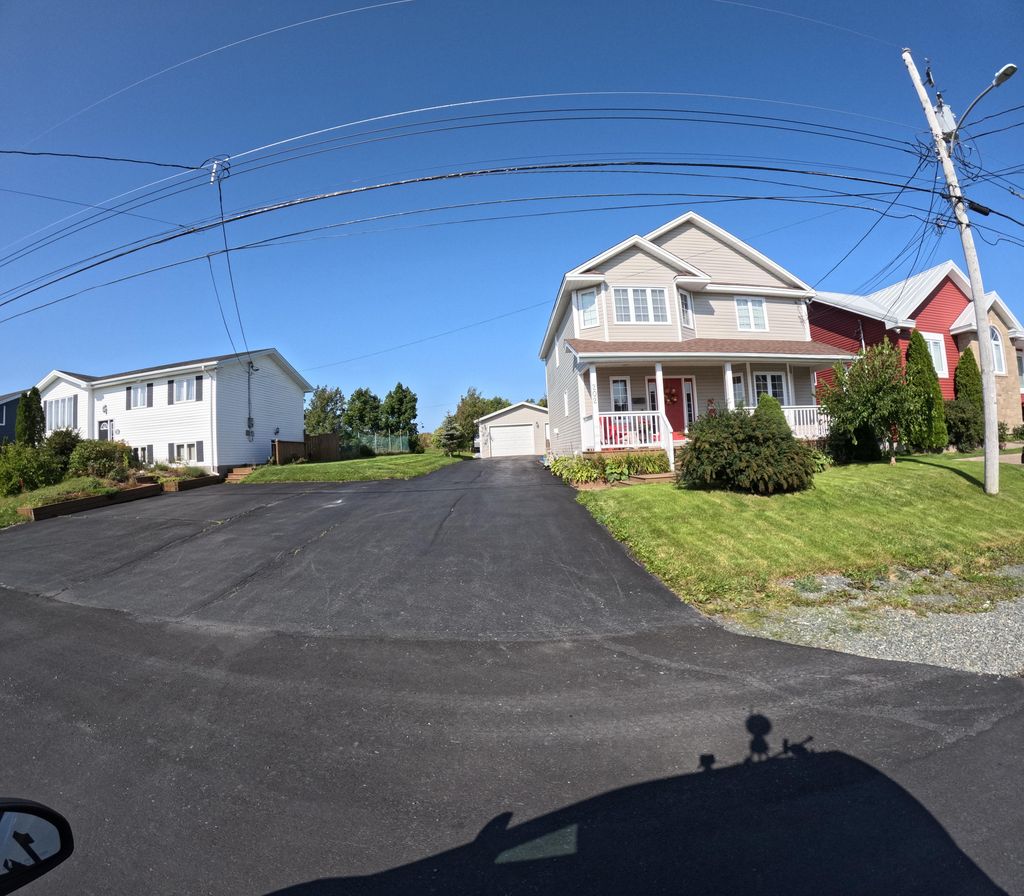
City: st_johns